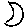
Label: moon